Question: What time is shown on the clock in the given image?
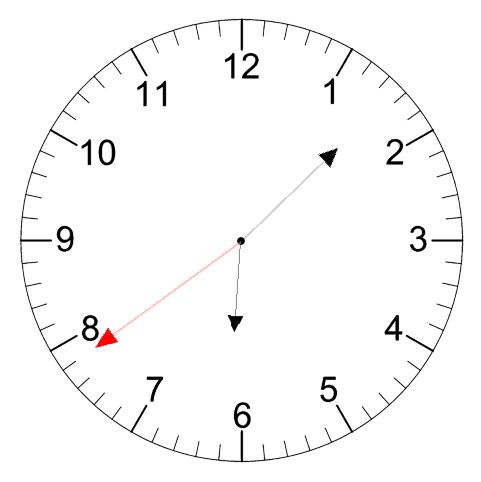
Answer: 06:07:39